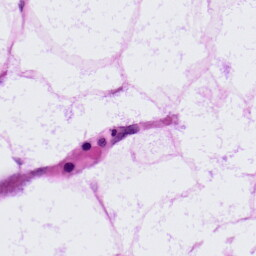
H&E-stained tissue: LymphNode